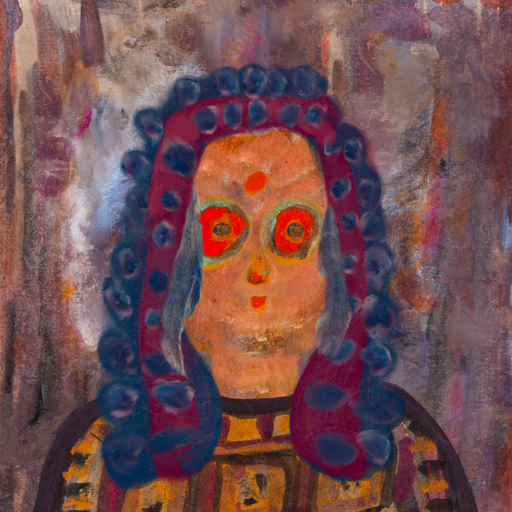
Background: Hypocrite, Head And Neck Front: Boggyland, Face Front: Sisters, Bust: Doll, Hair Front: Hill_Girl, Head Accessory: Blank, Second Necklace: Blank, Necklace: Blank, Baby: Blank